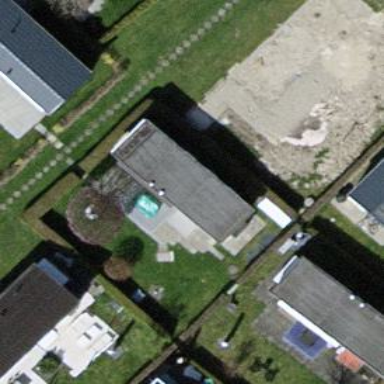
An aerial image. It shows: Static caravan building.